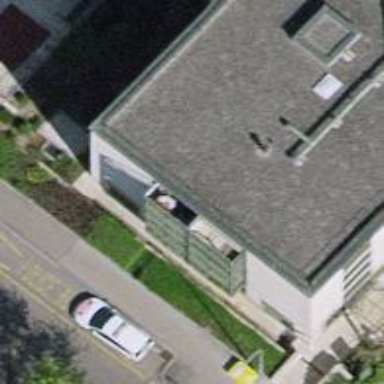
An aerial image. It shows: Police building.